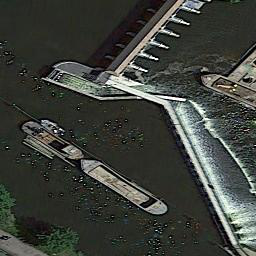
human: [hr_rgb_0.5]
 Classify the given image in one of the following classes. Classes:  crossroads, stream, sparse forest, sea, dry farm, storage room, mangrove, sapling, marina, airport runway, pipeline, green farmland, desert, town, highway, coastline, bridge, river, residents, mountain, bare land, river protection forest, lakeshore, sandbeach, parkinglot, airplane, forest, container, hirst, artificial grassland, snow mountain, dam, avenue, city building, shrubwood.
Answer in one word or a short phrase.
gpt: dam